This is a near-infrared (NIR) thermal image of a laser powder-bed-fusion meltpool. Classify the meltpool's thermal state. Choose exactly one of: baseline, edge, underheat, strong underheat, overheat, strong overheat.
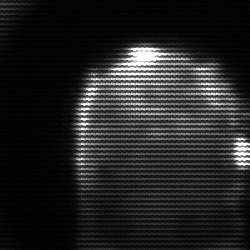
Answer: baseline